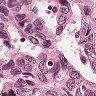
Metastatic tissue present: yes